Aerial crown-view tile of a tropical tree (Barro Colorado Island, Panama), acquired 20240716:
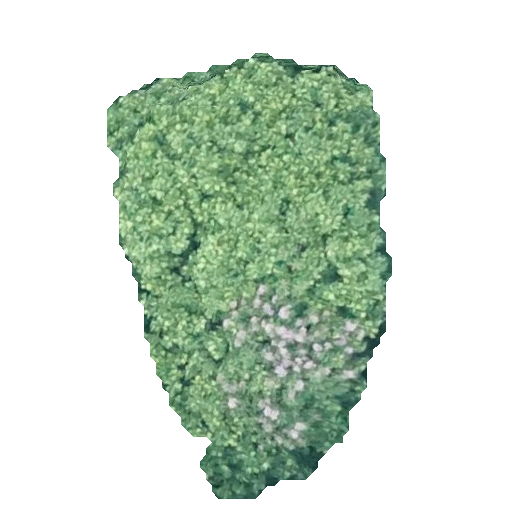
Species: Dipteryx oleifera
GBIF accepted scientific name: Dipteryx oleifera
Crown area: 146.262 m²